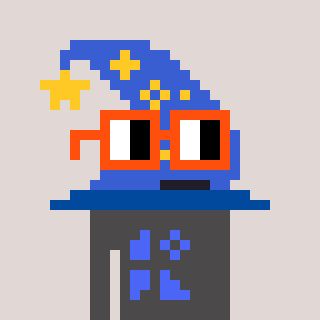
a pixel art character with square orange glasses, a wizard hat-shaped head and a grayscale-colored body on a warm background